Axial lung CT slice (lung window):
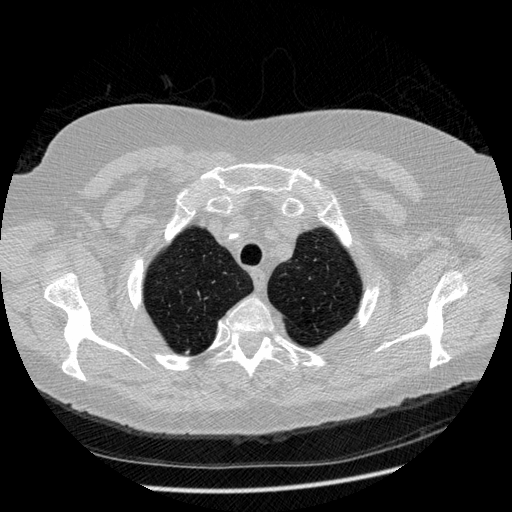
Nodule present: no